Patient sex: M
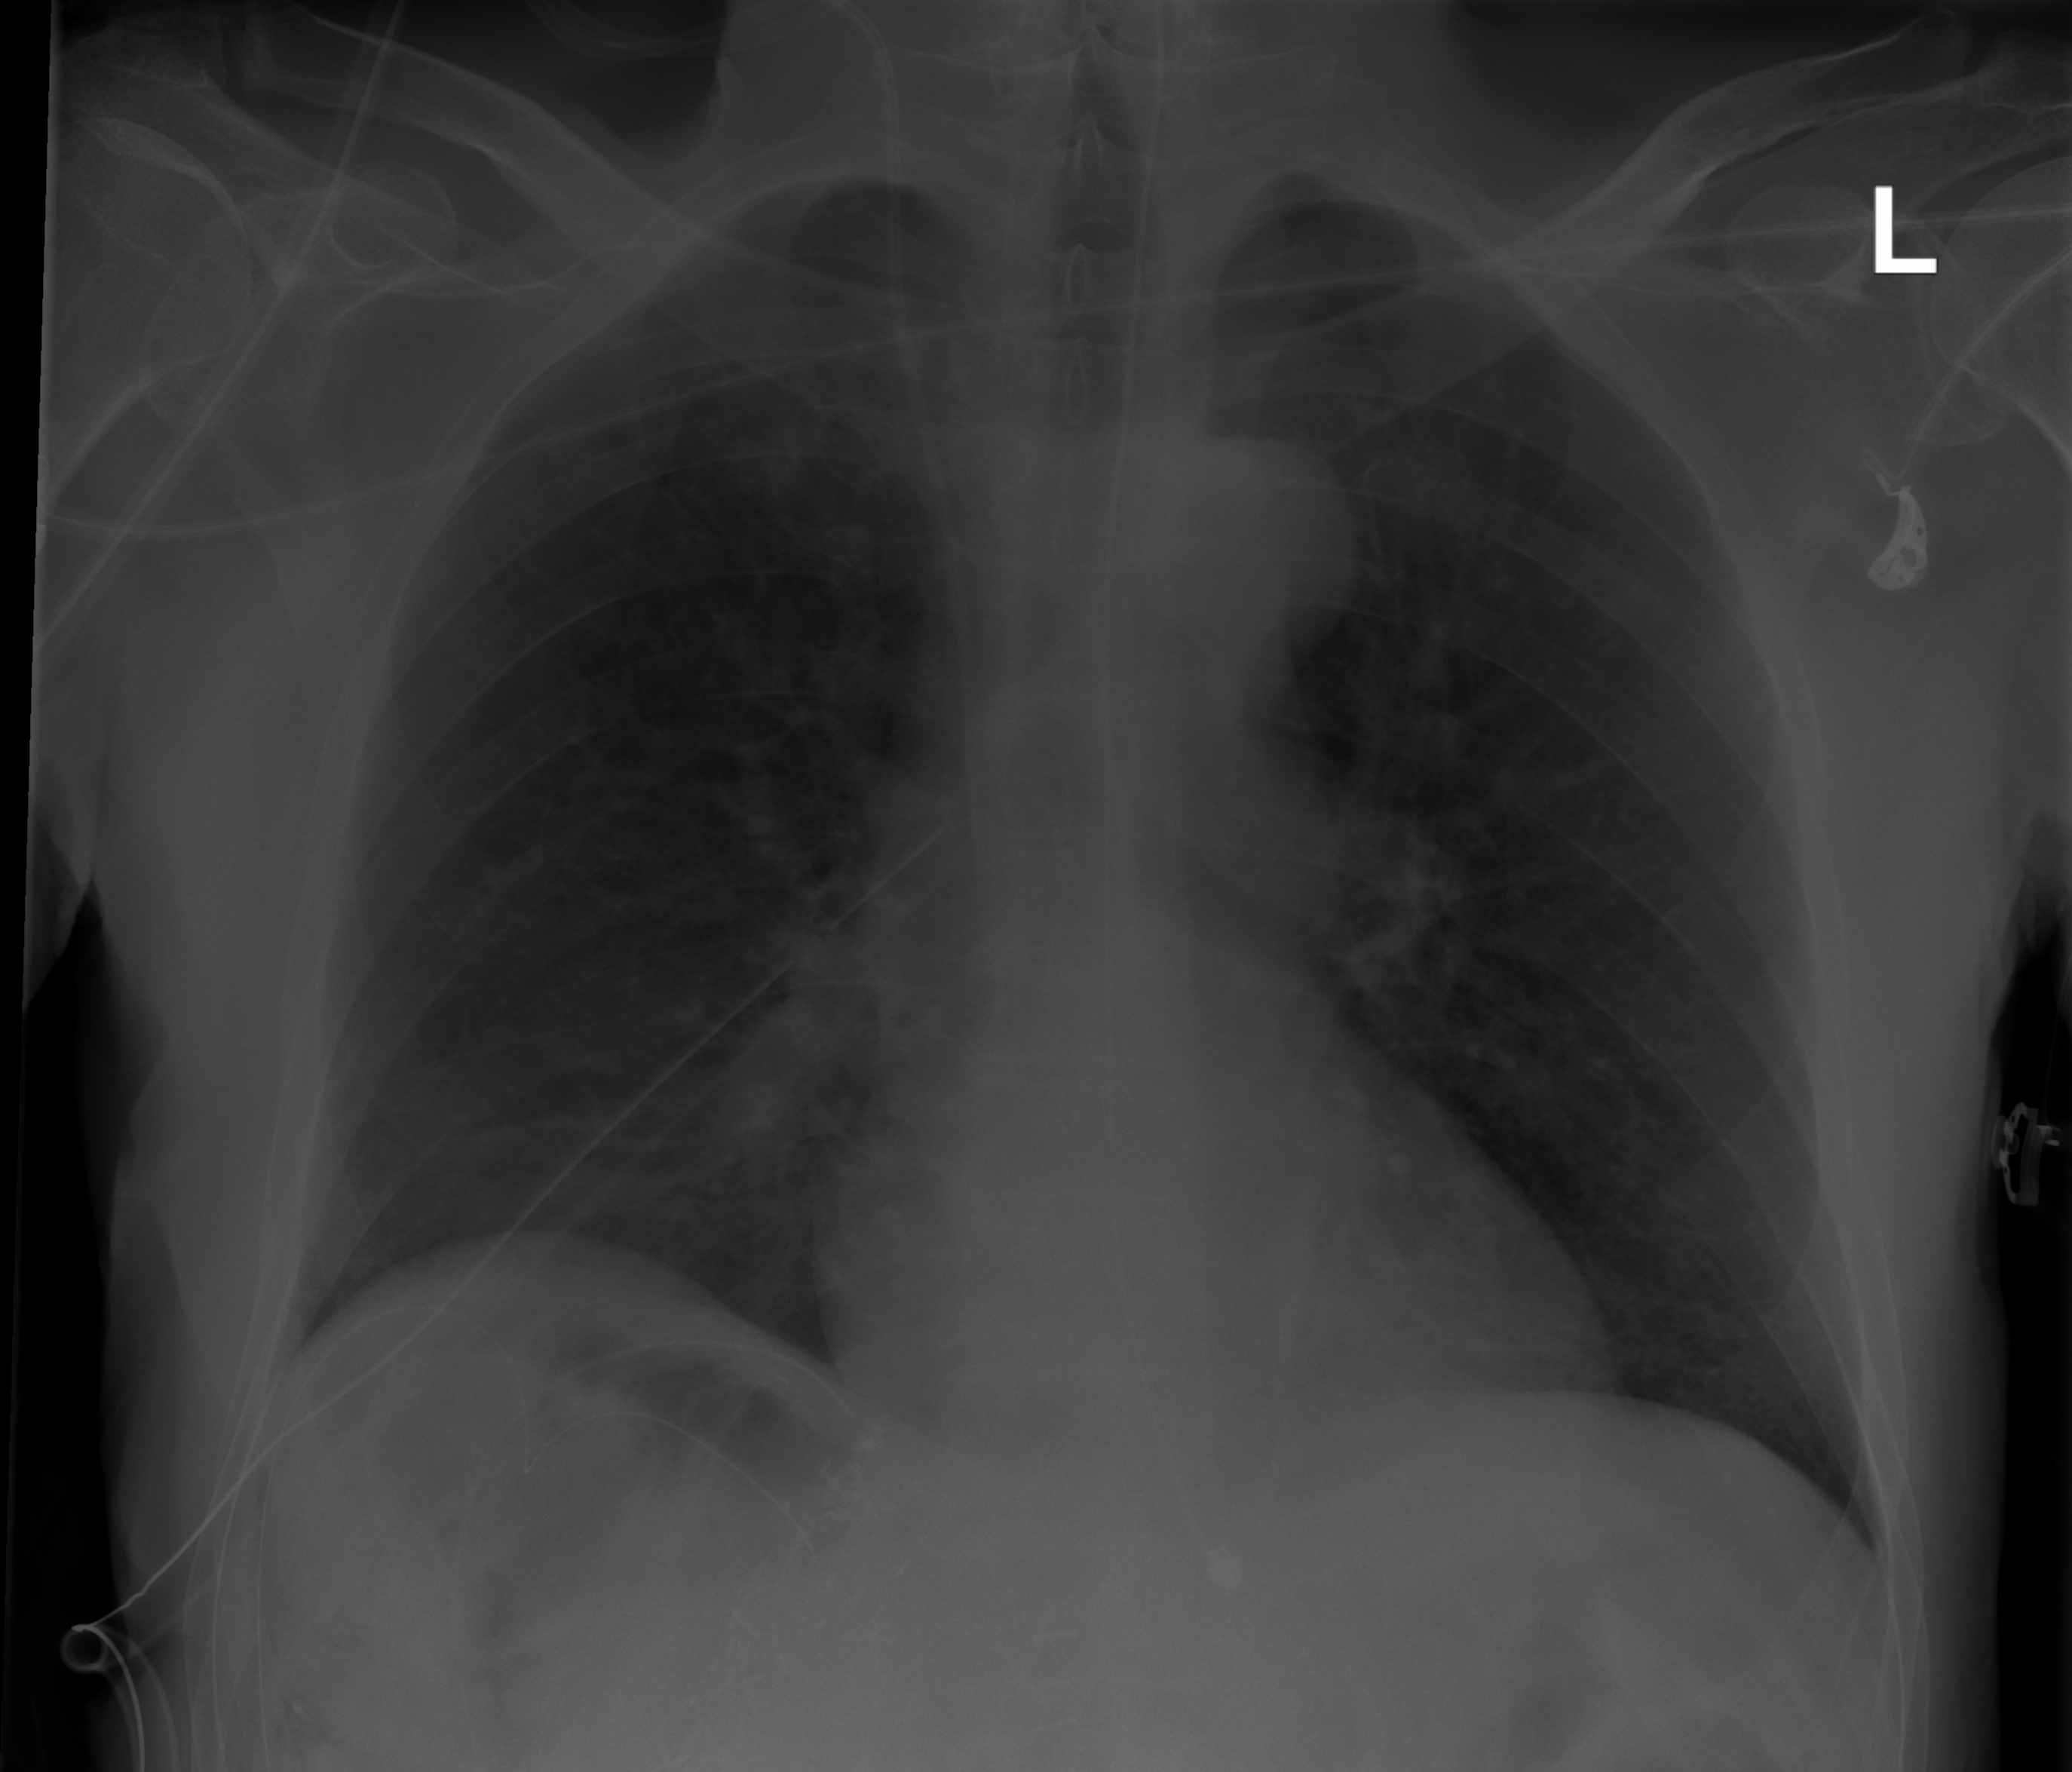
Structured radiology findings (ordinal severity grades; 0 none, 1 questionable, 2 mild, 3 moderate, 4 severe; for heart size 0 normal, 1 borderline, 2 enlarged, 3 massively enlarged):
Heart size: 0
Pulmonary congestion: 0
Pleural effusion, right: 0
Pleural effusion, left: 0
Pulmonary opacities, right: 1
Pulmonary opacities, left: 0
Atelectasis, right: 1
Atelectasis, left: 1